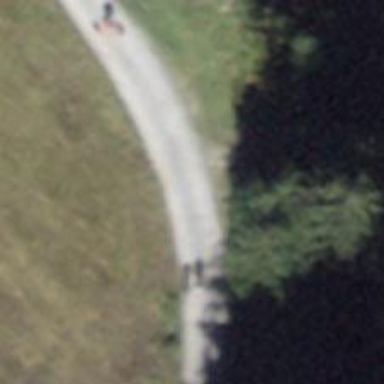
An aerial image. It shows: Unclassified road with fine gravel surface of grade 2 tracktype.